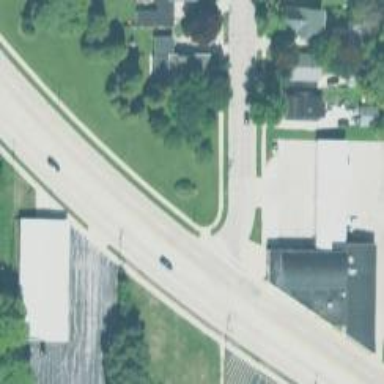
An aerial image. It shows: Marked road crossing.